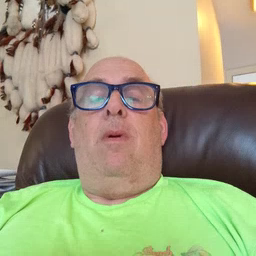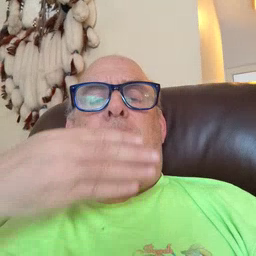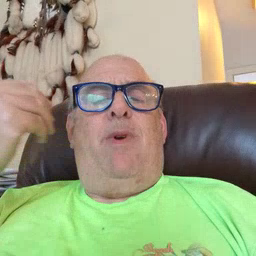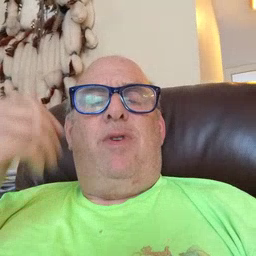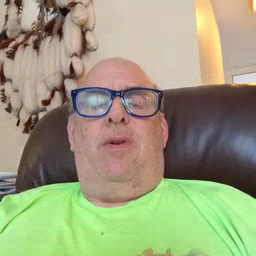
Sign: better